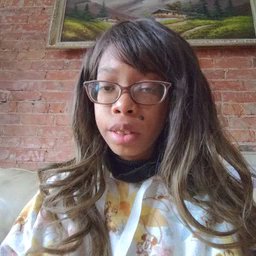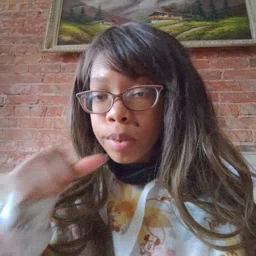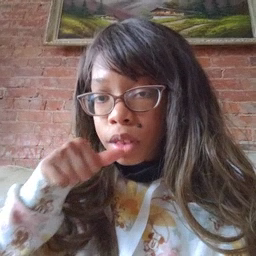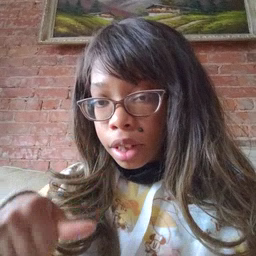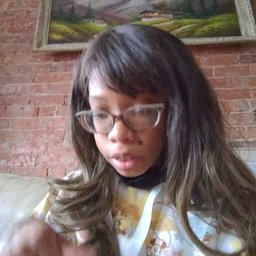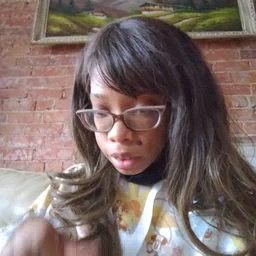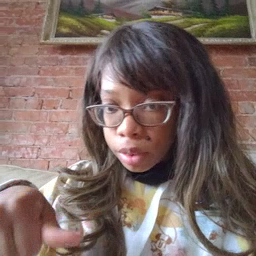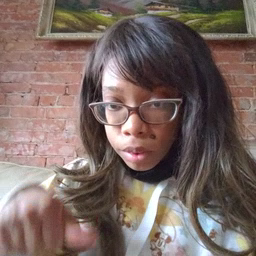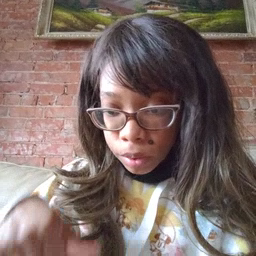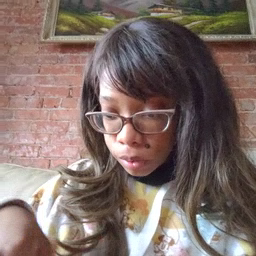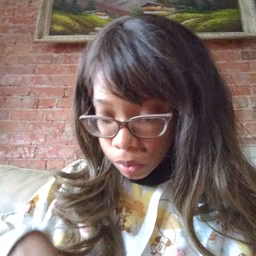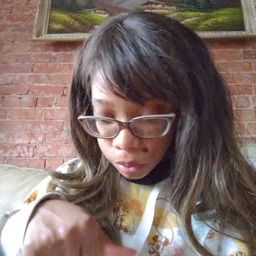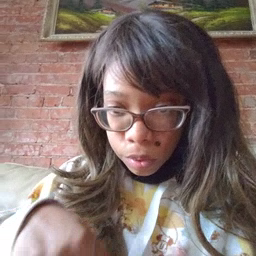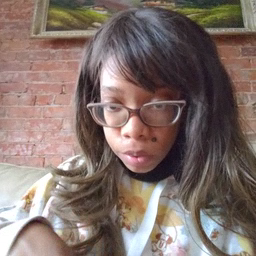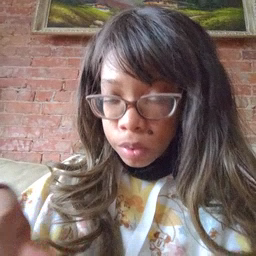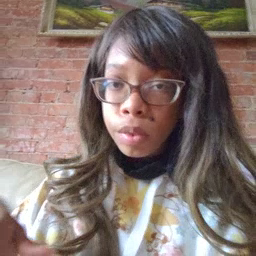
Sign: puzzle